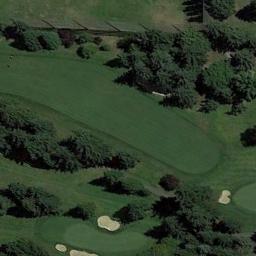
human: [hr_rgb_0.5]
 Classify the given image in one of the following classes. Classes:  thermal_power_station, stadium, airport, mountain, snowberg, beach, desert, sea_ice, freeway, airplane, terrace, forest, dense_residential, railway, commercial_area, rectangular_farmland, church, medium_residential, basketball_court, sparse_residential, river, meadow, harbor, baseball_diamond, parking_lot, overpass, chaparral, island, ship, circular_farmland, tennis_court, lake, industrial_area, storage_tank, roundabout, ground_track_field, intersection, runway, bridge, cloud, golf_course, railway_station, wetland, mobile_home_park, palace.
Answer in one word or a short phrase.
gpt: golf_course